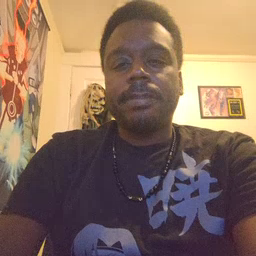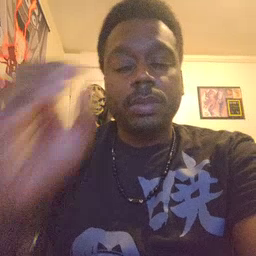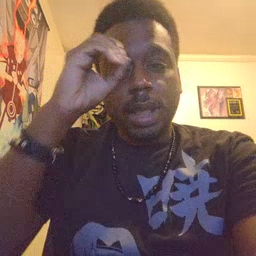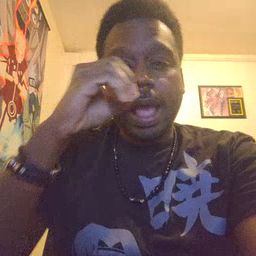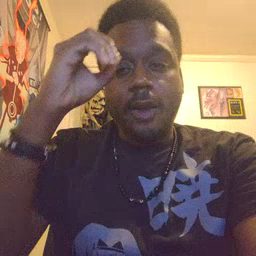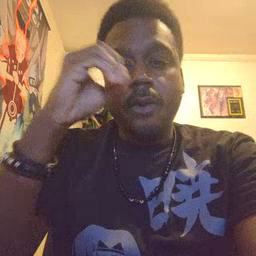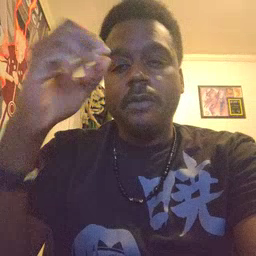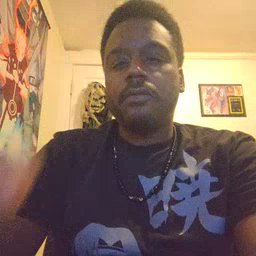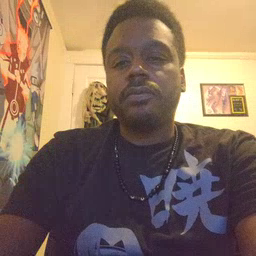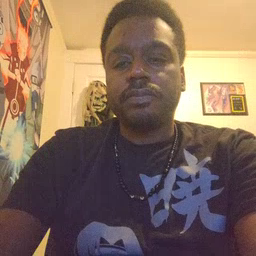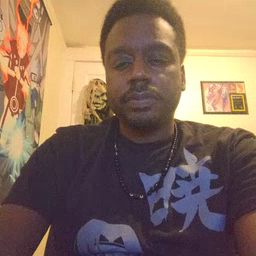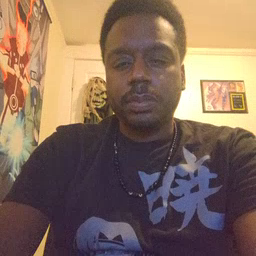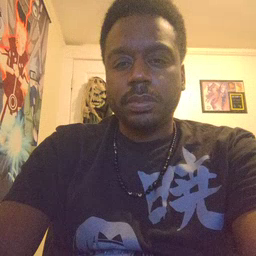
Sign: owl